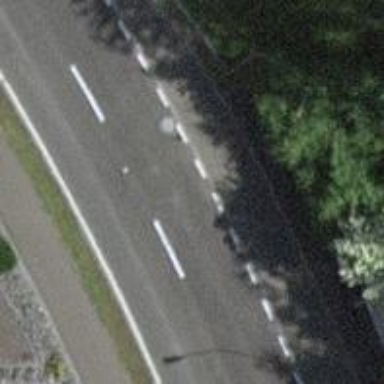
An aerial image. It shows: Asphalt road classified as primary highway.